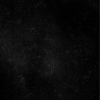
Label: dusty